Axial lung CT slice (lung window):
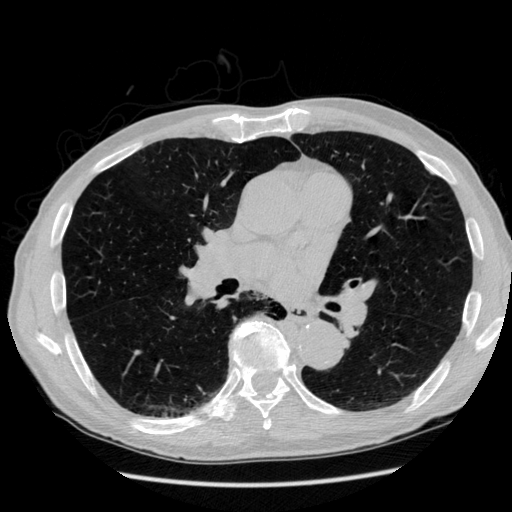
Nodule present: no